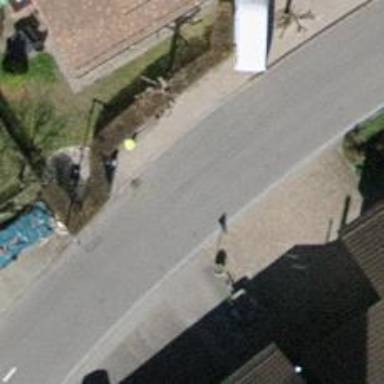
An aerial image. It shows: Bus stop with designated stop position for public transport.